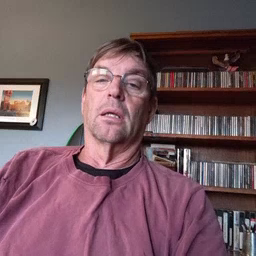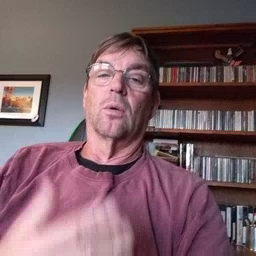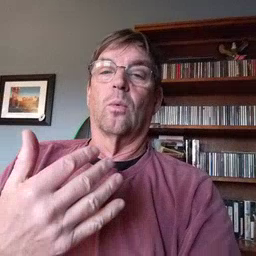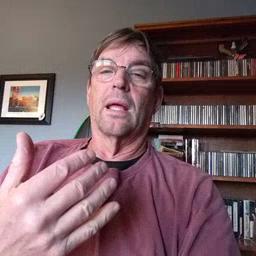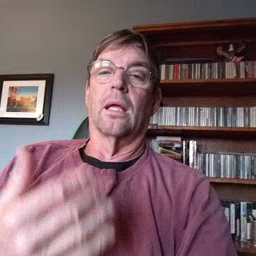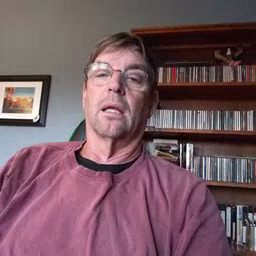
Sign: wait